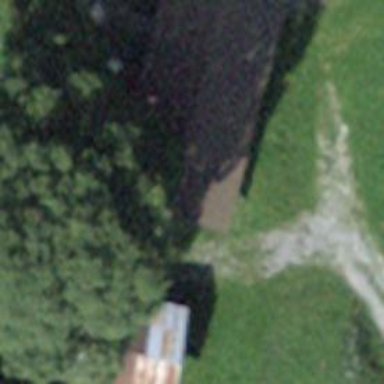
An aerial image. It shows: Farm auxiliary building.